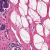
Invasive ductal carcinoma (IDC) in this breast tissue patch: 0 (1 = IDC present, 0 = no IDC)